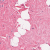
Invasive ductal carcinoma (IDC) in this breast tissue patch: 0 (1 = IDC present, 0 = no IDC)